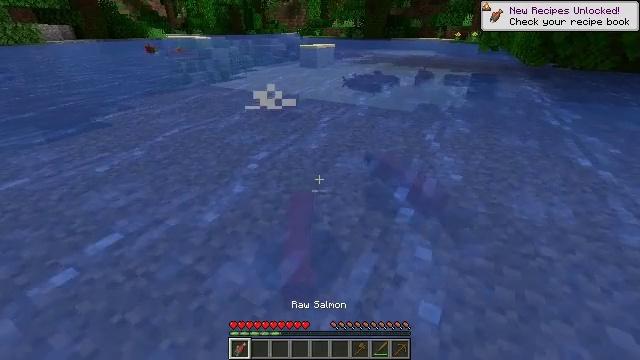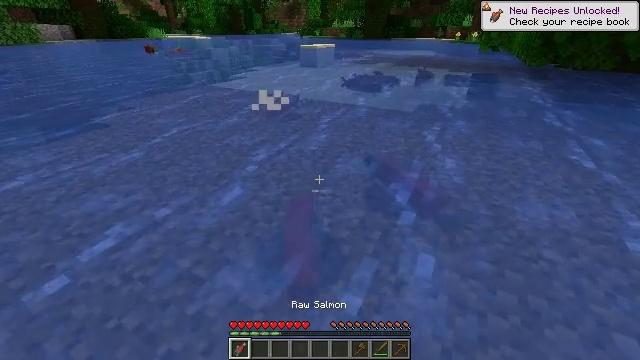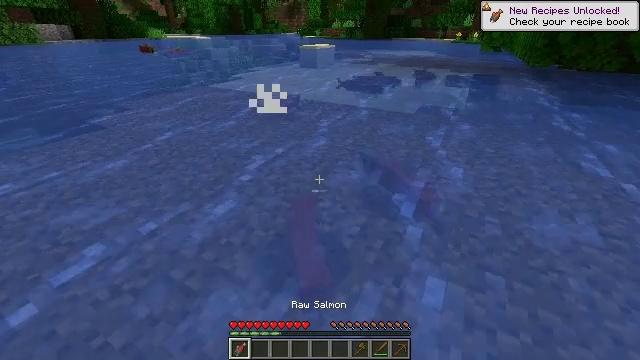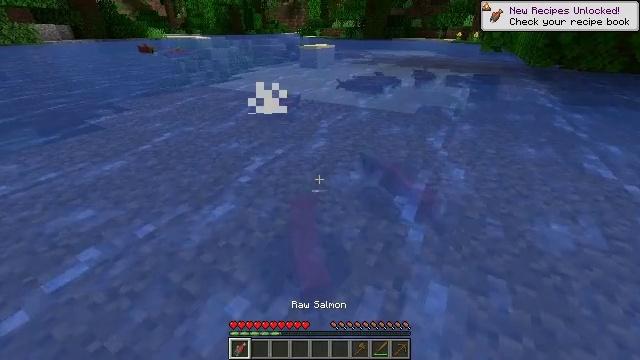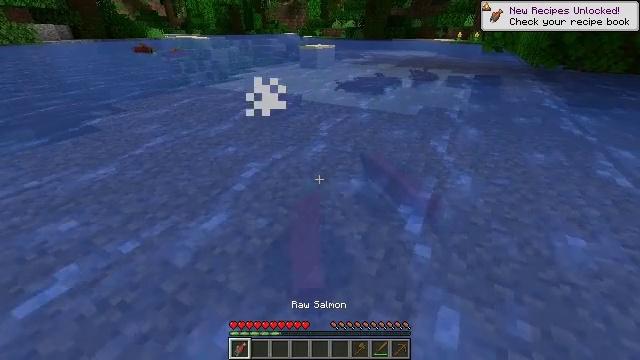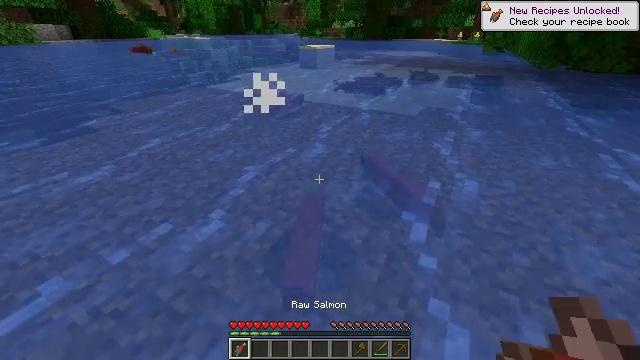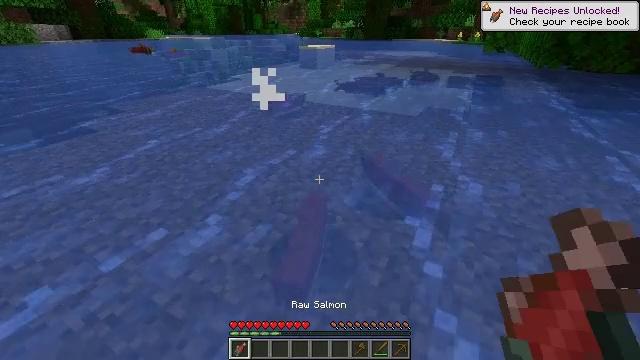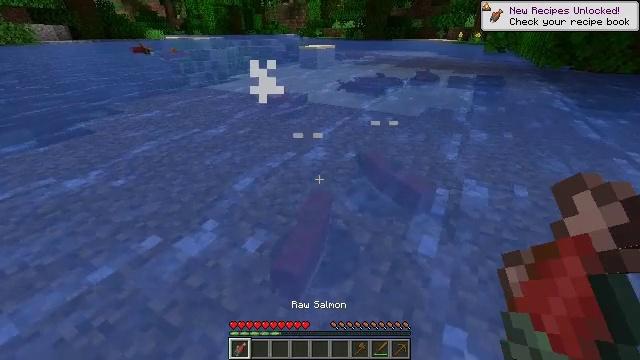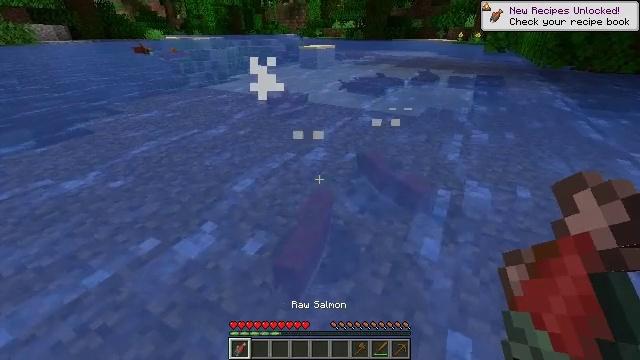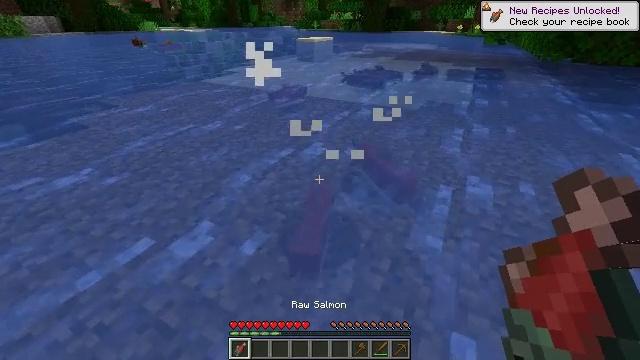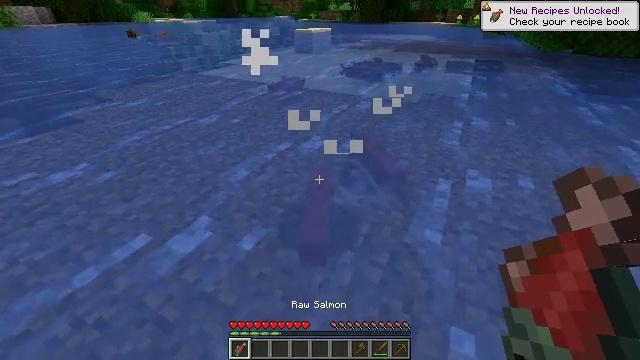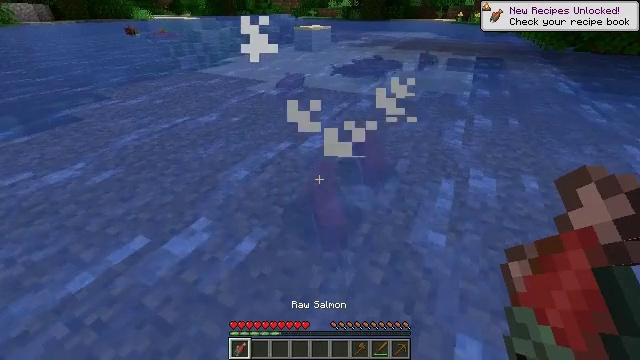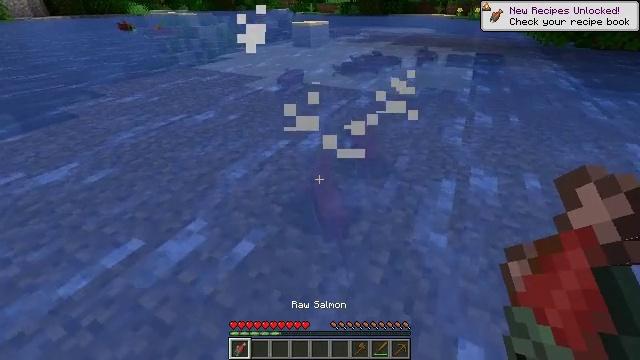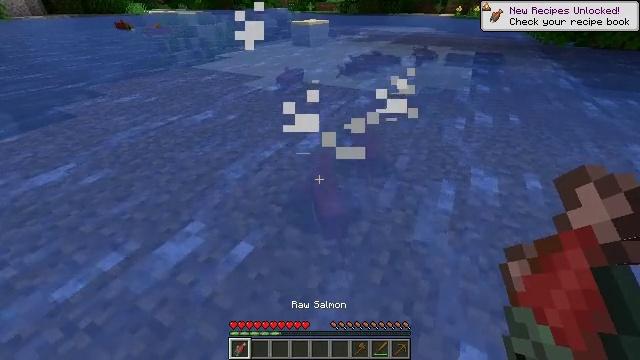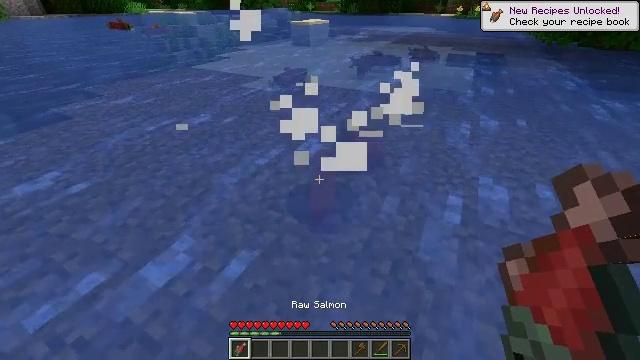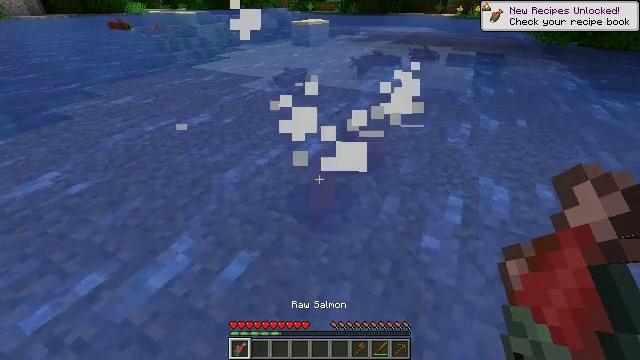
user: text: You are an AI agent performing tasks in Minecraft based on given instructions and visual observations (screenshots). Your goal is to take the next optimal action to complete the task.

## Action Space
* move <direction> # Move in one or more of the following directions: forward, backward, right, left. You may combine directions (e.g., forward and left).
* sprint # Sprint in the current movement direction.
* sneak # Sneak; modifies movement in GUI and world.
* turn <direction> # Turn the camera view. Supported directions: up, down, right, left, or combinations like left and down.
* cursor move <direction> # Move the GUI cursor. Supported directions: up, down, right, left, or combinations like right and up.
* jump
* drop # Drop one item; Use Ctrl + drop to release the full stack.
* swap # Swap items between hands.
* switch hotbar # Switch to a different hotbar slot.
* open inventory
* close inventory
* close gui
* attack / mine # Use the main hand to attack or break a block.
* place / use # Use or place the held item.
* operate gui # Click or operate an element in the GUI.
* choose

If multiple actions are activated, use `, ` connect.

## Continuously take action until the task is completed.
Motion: motion action
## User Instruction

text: Kill the salmon.
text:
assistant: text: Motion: move forward
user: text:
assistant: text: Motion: move forward
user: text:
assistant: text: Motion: move forward
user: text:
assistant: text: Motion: no_op
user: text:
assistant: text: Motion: no_op
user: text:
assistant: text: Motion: no_op
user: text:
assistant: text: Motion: no_op
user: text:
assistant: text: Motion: no_op
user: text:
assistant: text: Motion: turn down
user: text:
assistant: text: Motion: turn down
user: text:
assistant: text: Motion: no_op
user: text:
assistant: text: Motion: move forward
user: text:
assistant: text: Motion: move forward
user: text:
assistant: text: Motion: move forward
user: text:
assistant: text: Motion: move forward
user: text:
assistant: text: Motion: move forward
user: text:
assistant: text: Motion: move forward
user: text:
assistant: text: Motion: move forward
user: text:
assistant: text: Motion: move forward
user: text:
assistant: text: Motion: move forward
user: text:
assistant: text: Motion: move forward
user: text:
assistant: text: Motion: move forward
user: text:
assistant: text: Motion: move forward
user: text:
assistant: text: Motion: move forward
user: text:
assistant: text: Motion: move forward
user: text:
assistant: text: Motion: no_op
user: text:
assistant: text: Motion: no_op
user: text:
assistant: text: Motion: move back, turn up
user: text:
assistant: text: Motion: move back
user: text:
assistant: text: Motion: move back